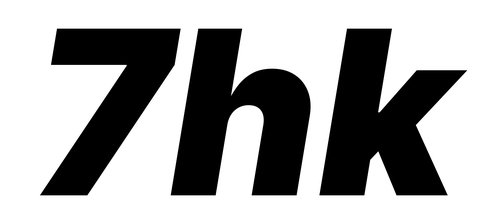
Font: Inter-Italic_Black_Italic